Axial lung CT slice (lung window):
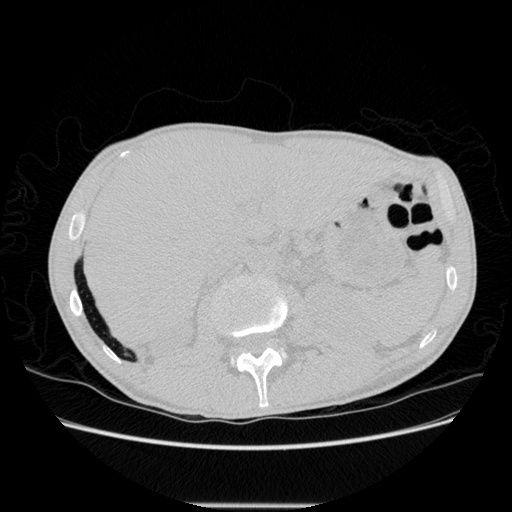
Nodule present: no